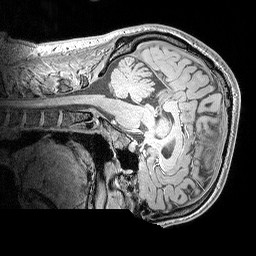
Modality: MP2RAGE
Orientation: sagittal
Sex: male
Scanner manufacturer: siemens
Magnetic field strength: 3 T
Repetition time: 5 s
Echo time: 0.00292 s